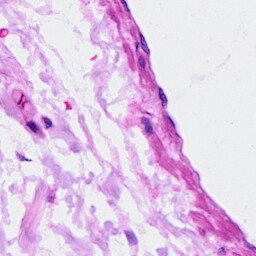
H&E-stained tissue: Ovarian